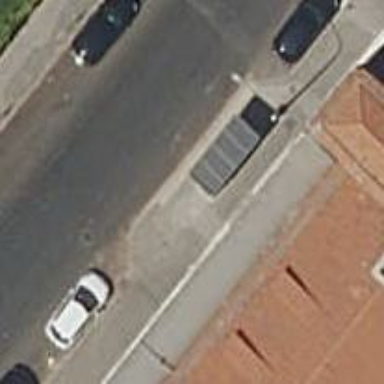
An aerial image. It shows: Public transport stop position.